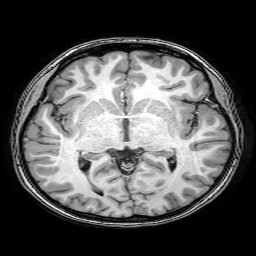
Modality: T1w
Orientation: coronal
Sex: female
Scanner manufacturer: philips
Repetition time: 0.00809 s
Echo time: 0.0037 s